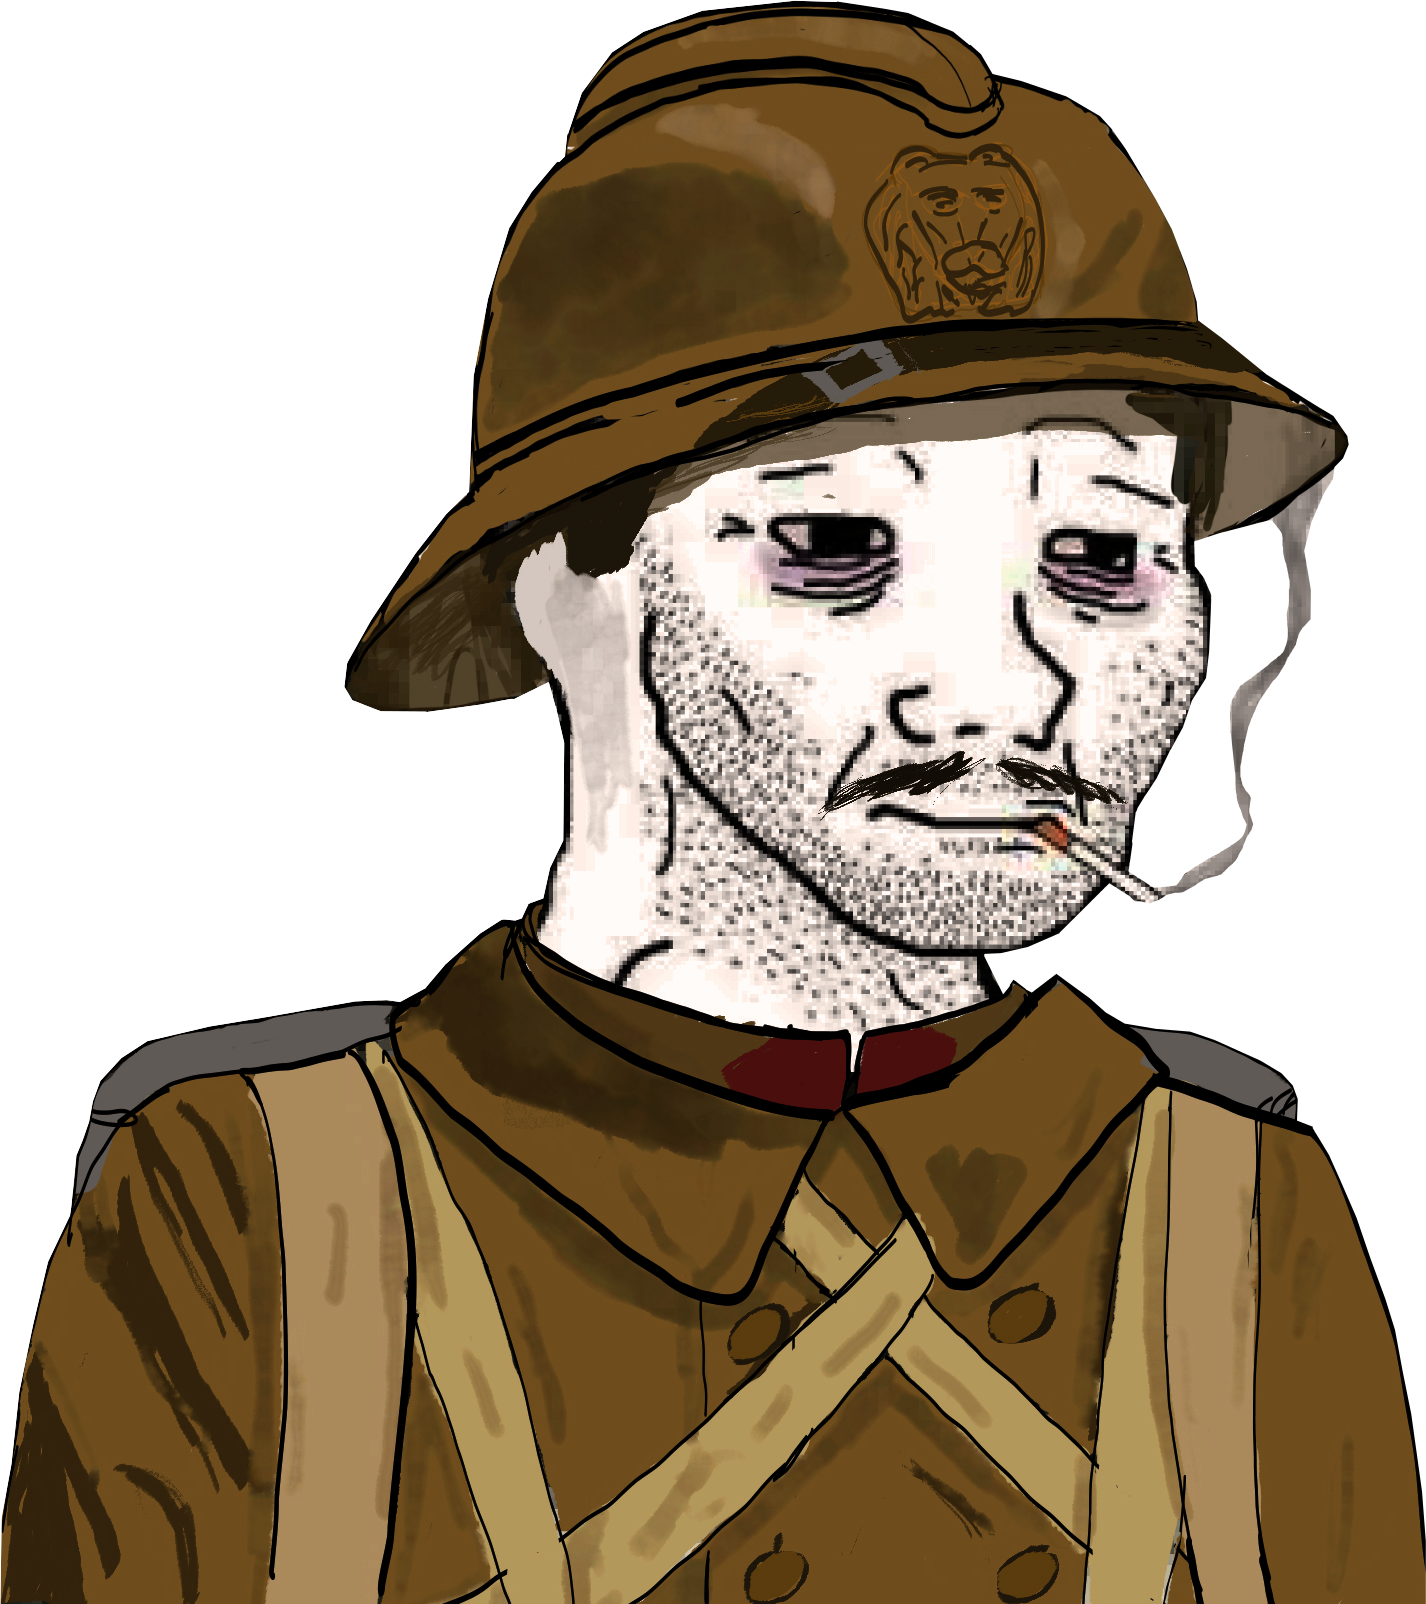
Label: 5_Doomer